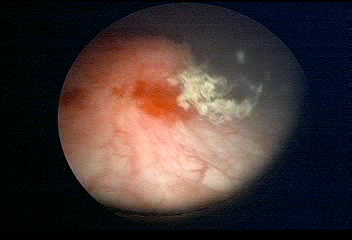
Modality: WLC
Class: Malignant
Subclass: HighGradePapillary
Lesion: L1
Stage: T1
Morphology: Papillary
Bladder cancer association: Yes
Annotated structures: Tumor